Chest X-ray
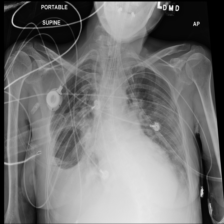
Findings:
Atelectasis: negative
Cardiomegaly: negative
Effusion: negative
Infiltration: positive
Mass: negative
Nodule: negative
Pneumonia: negative
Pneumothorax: negative
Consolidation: negative
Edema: negative
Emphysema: negative
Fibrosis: negative
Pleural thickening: negative
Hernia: negative